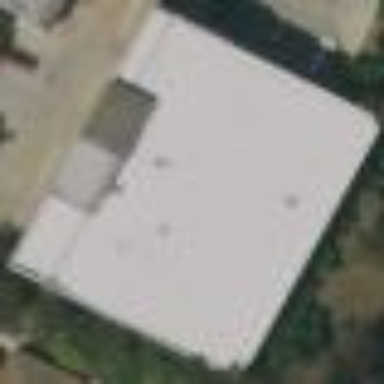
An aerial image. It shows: Warehouse building used for warehousing.